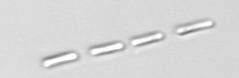
Label: Skeletonema